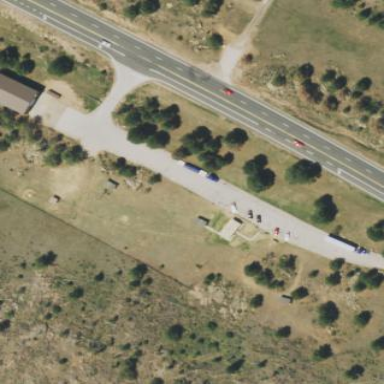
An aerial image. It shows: Rest area along the road.